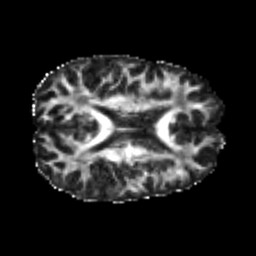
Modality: FA
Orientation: axial
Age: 24
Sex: male
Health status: healthy
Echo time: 0.074 s